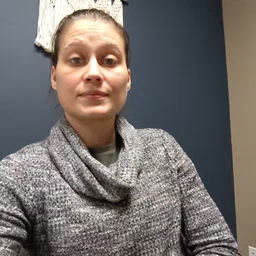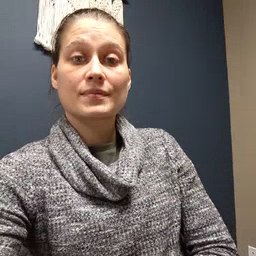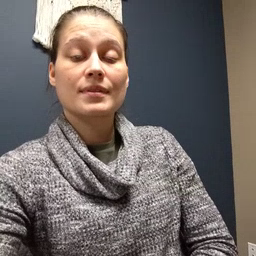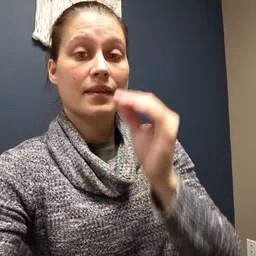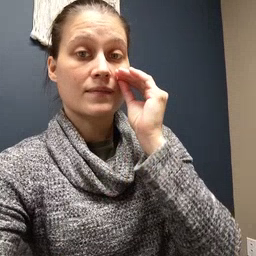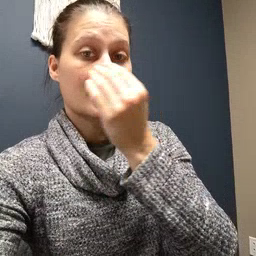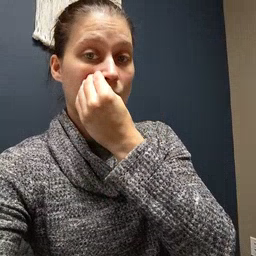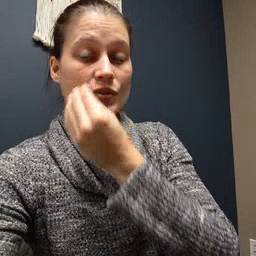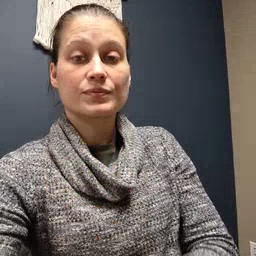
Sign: flower